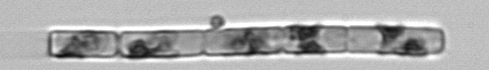
Label: Guinardia_delicatula